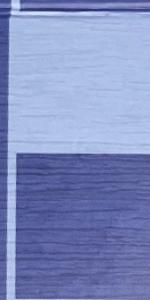
Label: Empty